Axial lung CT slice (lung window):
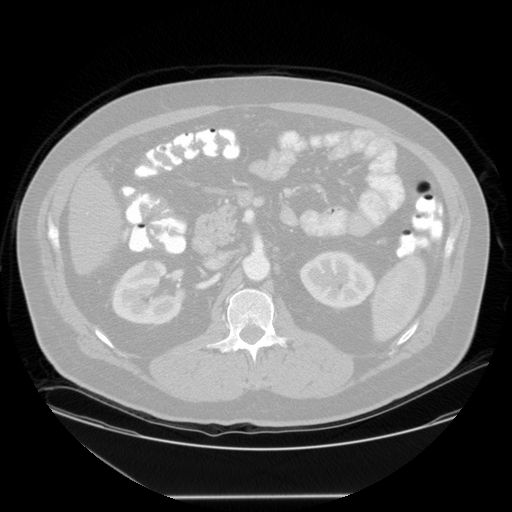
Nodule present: no